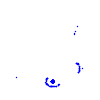
Particle: kaon